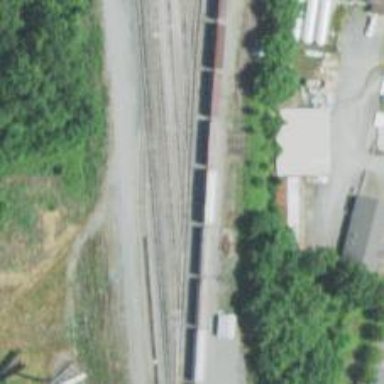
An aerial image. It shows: Railway yard.